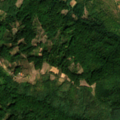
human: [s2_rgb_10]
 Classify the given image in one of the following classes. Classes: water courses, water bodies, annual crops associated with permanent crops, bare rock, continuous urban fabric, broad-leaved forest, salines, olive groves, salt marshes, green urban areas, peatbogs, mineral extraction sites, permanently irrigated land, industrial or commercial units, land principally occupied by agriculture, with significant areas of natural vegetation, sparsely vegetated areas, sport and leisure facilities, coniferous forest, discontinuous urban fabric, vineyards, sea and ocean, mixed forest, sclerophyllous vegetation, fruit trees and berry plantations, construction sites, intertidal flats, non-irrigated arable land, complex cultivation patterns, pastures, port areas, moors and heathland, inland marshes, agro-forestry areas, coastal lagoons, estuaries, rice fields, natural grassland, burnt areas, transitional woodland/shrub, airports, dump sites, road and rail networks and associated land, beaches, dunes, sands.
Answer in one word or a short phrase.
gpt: land principally occupied by agriculture, with significant areas of natural vegetation, broad-leaved forest, transitional woodland/shrub